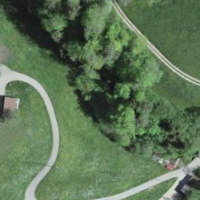
EUNIS habitat code: 24
Species observed at this site:
Geum rivale